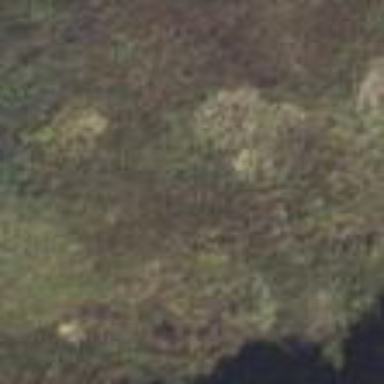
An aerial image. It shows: Wetland area characterized by wet meadow.